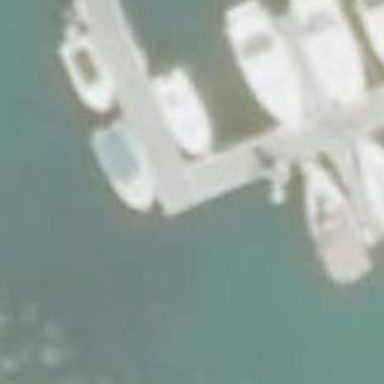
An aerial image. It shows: Man-made pier.